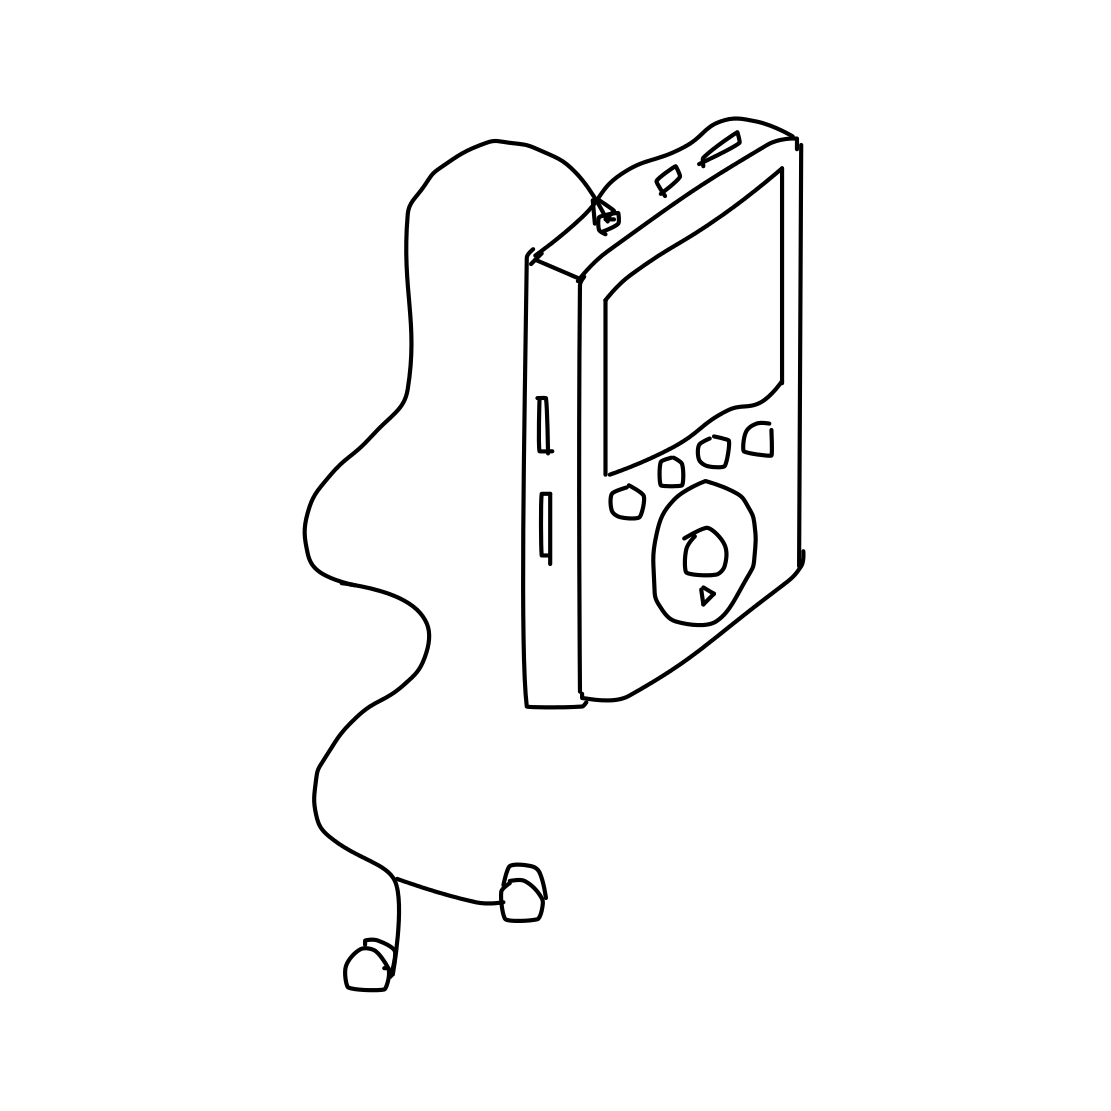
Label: ipod